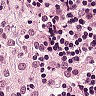
Metastatic tissue present: no